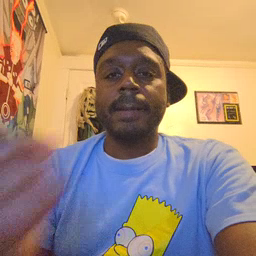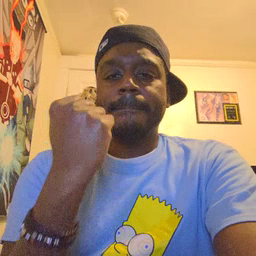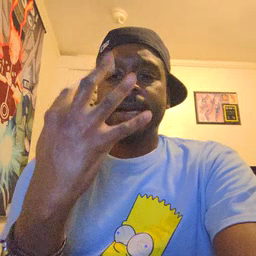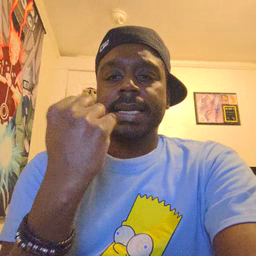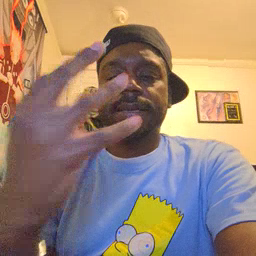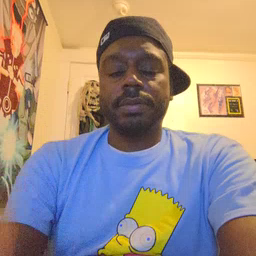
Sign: many